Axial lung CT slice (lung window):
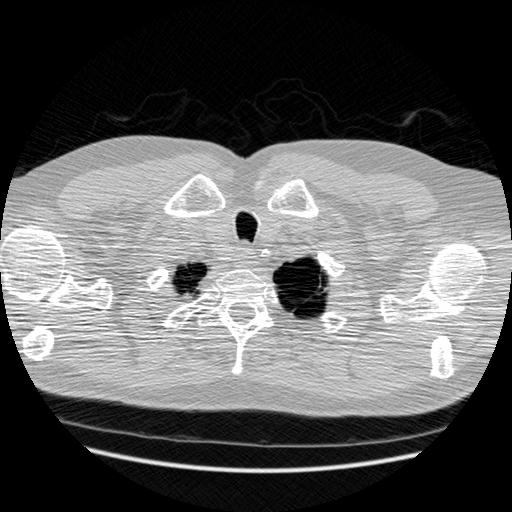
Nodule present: no